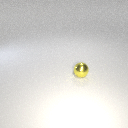
small yellow metal sphere